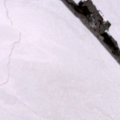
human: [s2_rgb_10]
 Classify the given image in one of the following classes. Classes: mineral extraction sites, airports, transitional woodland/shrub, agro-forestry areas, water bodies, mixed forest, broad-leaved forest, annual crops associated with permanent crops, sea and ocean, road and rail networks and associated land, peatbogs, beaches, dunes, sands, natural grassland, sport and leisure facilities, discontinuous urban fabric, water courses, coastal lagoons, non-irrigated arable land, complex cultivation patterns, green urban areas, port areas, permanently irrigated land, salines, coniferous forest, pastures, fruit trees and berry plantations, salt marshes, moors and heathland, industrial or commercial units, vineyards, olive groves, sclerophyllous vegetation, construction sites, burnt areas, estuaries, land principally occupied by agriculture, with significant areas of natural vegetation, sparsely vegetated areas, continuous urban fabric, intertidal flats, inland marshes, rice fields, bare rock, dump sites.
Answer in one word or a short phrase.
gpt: sea and ocean